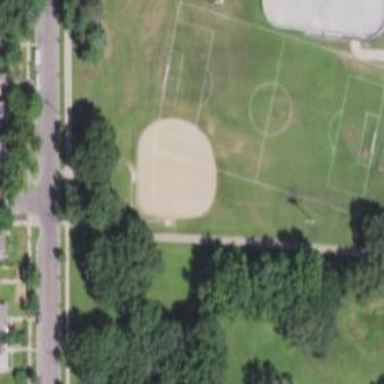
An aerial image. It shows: Baseball pitch for leisure and sports activities.